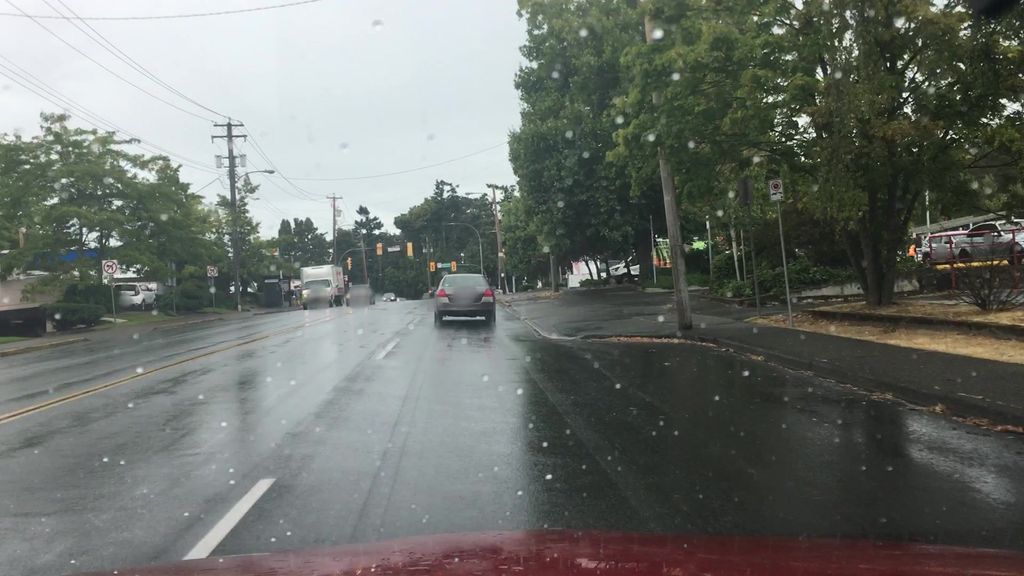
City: victoria